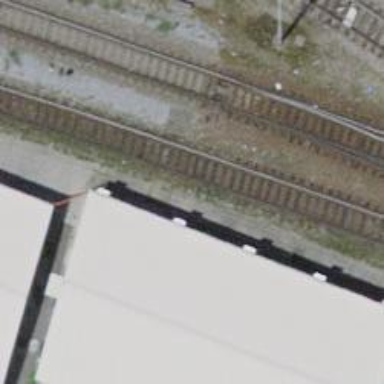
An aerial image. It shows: Single track railway in yard.